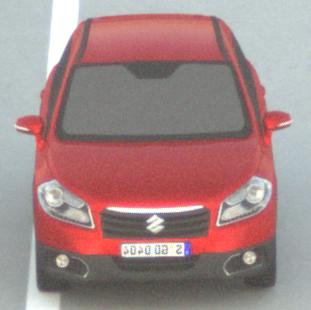
Make: Suzuki
Model: SX4 S-Cross 1.6
Detailed model: SX4 (II) S-Cross
Model produced from: 2013/10
Model produced until: 2015/08
Doors: 5
Color: red
Road condition: dry road
Daytime: sunrise or sunset
Contrast: low contrast